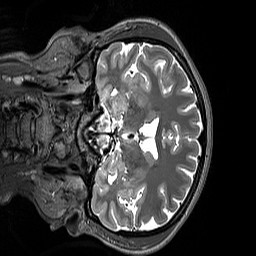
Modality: T2w
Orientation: coronal
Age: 30
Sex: female
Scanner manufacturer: siemens
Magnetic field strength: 3 T
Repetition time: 3.2 s
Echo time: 0.412 s